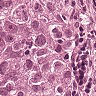
Metastatic tissue present: yes